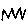
Label: zigzag